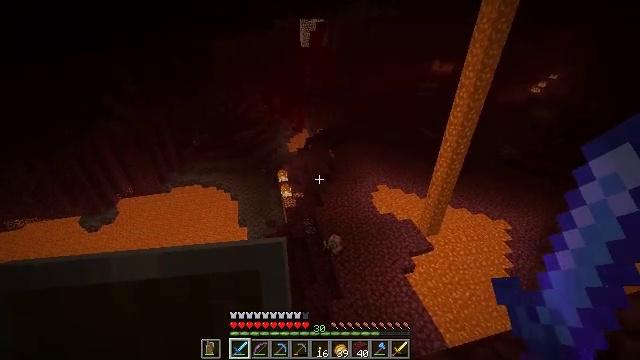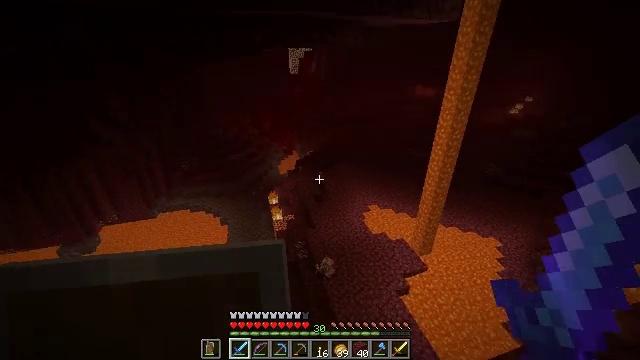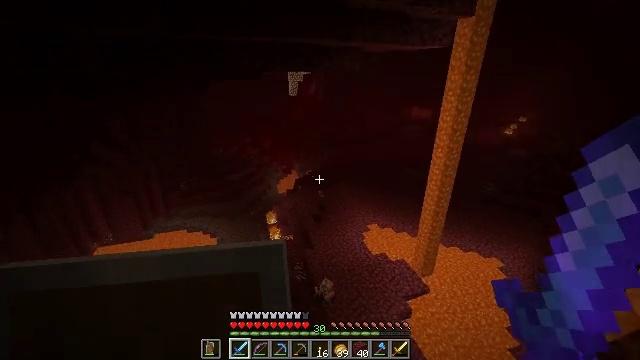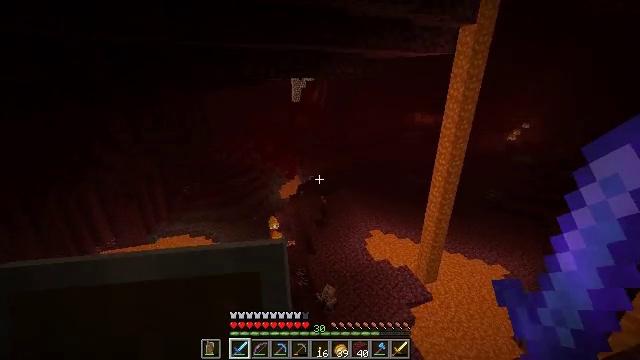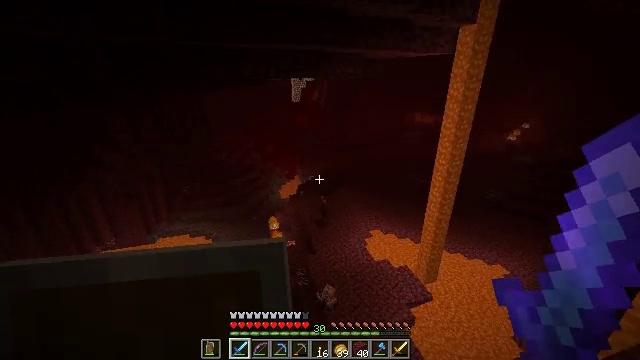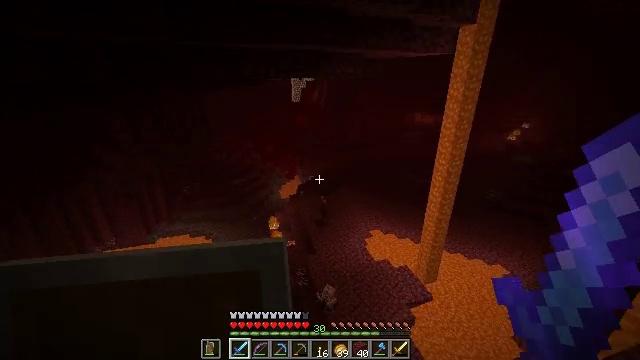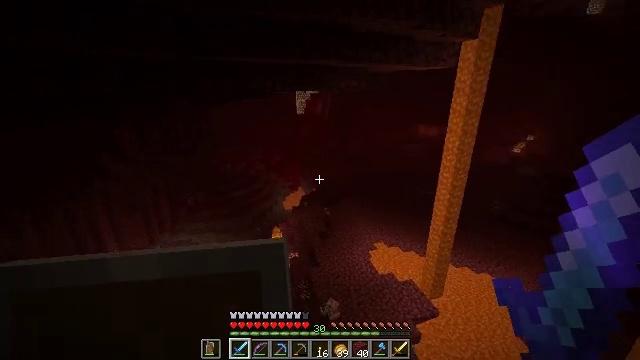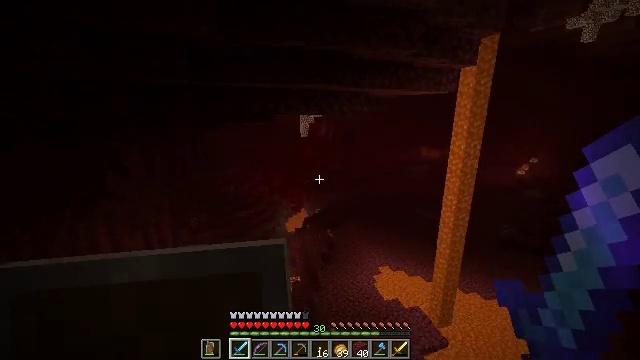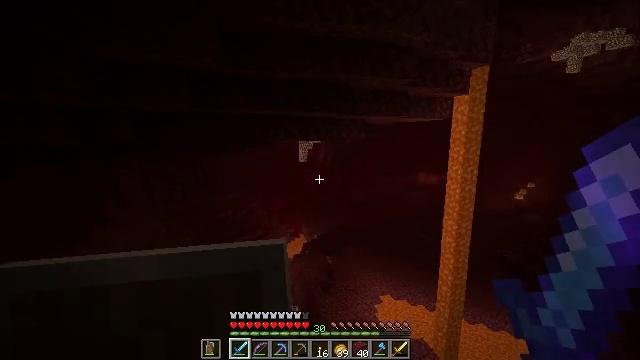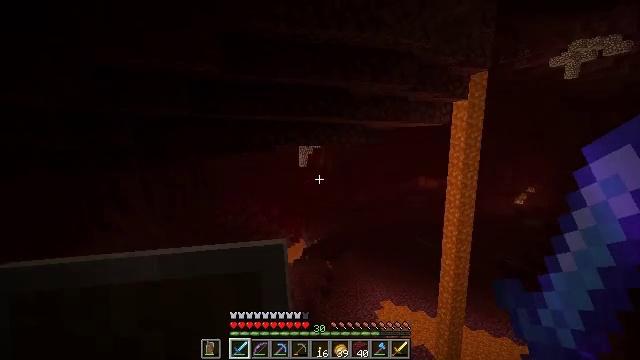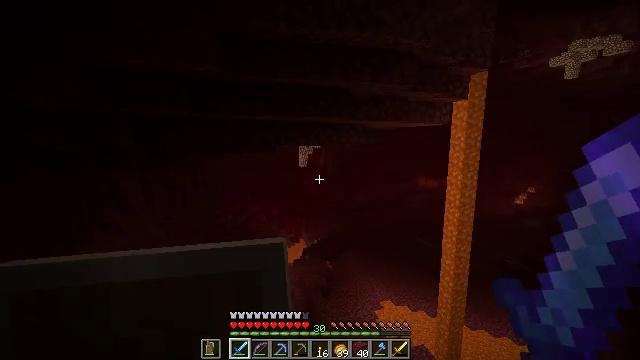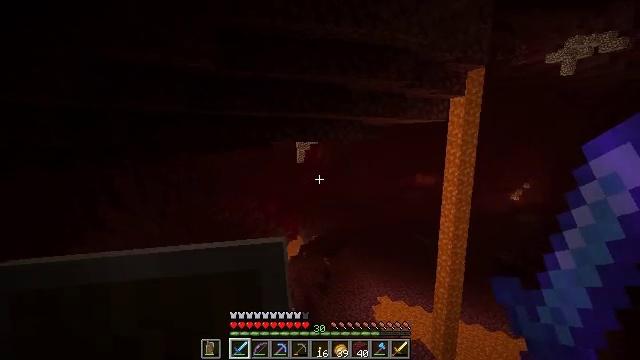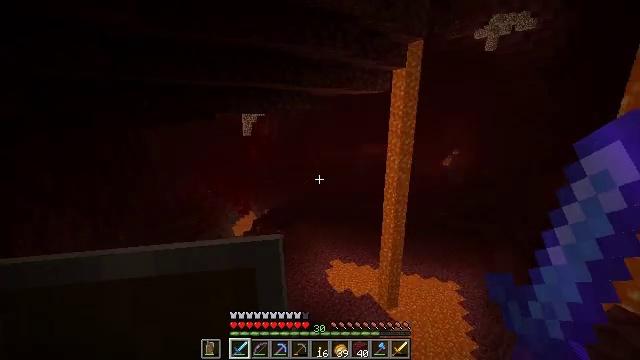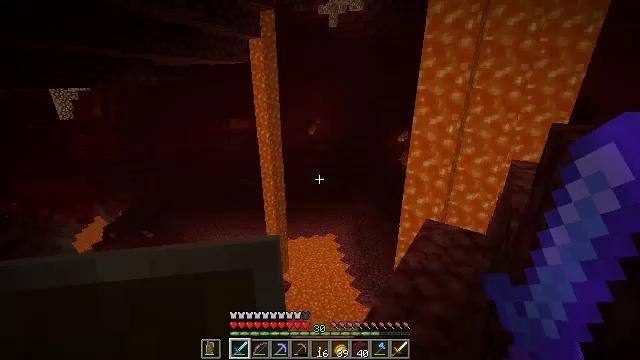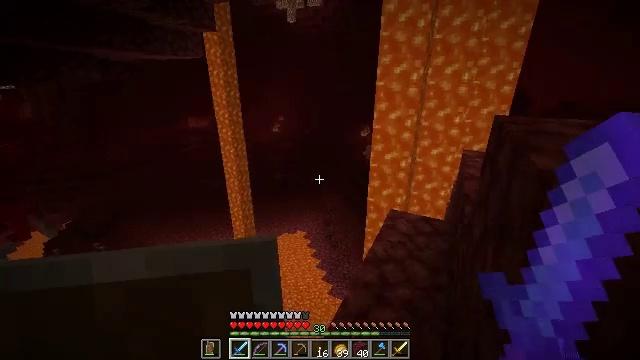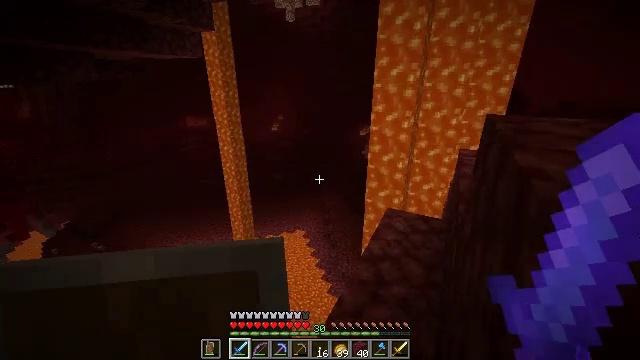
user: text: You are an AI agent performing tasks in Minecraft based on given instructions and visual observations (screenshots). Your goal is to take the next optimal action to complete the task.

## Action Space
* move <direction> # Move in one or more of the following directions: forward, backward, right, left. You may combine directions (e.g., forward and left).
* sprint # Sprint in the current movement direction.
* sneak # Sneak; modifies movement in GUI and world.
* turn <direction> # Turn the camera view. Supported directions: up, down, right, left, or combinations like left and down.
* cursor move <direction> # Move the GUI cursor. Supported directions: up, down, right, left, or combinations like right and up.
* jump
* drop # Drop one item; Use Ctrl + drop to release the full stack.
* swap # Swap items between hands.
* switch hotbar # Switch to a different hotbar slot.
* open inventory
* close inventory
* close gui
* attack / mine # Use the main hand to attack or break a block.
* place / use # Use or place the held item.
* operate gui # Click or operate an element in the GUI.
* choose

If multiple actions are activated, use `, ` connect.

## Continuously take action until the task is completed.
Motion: motion action
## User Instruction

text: Gather the brown mushroom in dark areas.
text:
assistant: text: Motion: sneak, turn right and up
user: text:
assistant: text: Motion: sneak, turn up
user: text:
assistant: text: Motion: sneak, turn up
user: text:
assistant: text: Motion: sneak
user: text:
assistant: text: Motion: sneak
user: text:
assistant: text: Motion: sneak, turn up
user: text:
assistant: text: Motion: sneak, turn up
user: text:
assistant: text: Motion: sneak, turn up
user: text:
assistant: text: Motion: sneak, turn up
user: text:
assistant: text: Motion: sneak
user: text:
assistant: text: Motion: sneak
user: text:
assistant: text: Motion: sneak, turn right and down
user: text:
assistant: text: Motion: move right, sneak, turn right and down
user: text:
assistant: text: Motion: move right, sneak, turn right
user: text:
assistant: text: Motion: move right, sneak
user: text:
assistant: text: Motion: move right, sneak
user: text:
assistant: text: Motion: move right, sneak
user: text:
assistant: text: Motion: sneak
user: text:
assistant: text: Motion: sneak
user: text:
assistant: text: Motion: sneak
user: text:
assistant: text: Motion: sneak
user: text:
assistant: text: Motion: sneak
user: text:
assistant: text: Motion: sneak
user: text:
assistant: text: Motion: sneak
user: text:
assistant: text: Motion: sneak
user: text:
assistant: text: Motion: sneak, turn left and up
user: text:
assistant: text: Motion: move left, sneak, turn left and up
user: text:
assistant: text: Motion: move left, sneak, turn left and down
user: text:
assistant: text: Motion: move left, sneak, turn left
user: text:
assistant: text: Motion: move left, sneak